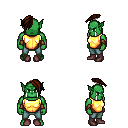
a pixel art fantasy rpg character, male body template, orc, green skin, gold chest armor, teal pants, brown long mohawk hairstyle, leather bracers, maroon shoes, four views (front, back, left, right), 2x2 character sprite sheet, small pixel art, hard edges, no anti-aliasing